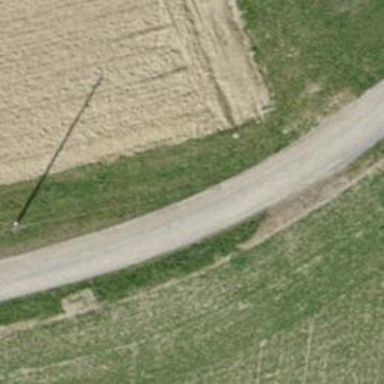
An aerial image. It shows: Compacted track with grade2 level.